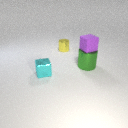
small cyan metal cube to the left of small yellow metal cylinder